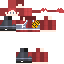
A female human skin with dark skin, wearing brown long hair dressed in a red hoodie and red pants, featuring a closed mouth.